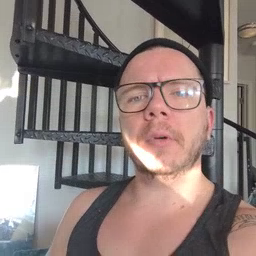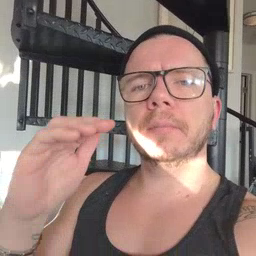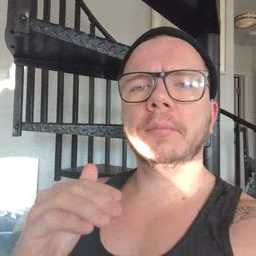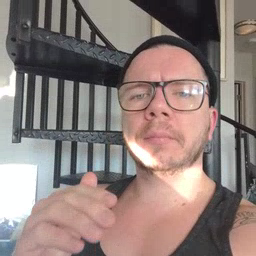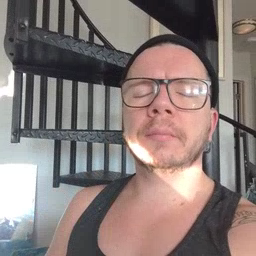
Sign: child